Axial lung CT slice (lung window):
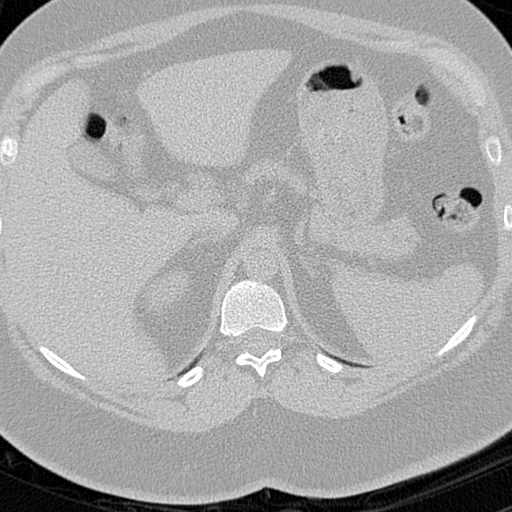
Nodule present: no